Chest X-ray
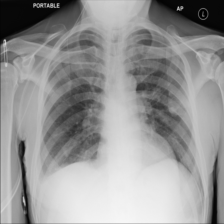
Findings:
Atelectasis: negative
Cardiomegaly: negative
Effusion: negative
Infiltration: positive
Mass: negative
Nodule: negative
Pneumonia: negative
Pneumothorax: negative
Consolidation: negative
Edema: negative
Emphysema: negative
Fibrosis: negative
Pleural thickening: negative
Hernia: negative